Field crop: maize
Growth stage: 2
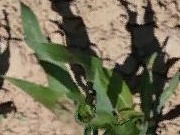
Species: maize